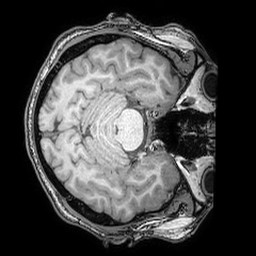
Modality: T1w
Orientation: axial
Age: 27
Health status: ill
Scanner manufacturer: philips
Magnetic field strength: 3 T
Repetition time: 0.007 s
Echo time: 0.003501 s